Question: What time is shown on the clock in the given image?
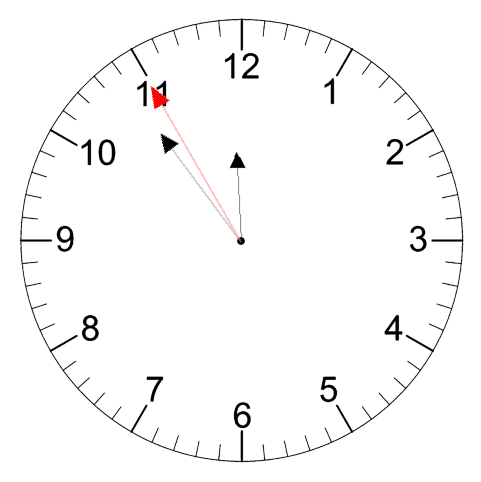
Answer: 11:53:55